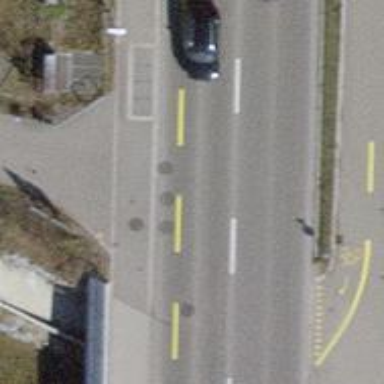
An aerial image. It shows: Secondary road with asphalt surface. There is dedicated cycle lane on the left side.